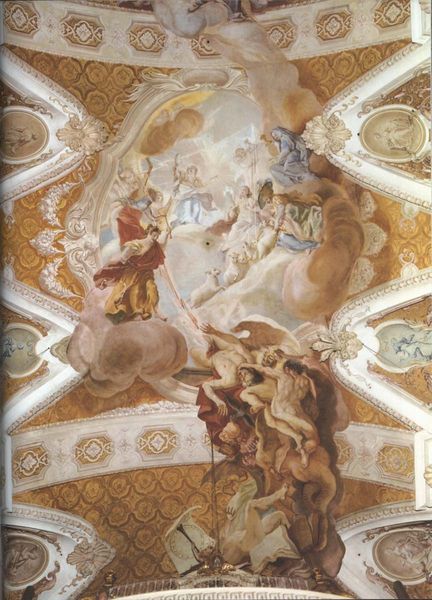
Titel: Deckenfresken aus Sankt Mariä Geburt und Sankt Korbinian in Freising
Künstler: Cosmas Damian Asam
Standort: Freising, Dom Mariä Geburt und St. Korbinian (EU - D - Bayern)
Schlagwörter: blau, gemälde, himmel, nackt, weiß, wolken, menschen, männer, gebäude, rot, wolke, ornament, barock, kirche, gold, decke, engel, stuck, lamm, offen, zwickel, ornamental, sturz, deckenfresken, deckengemälde, fresko, illusion, himmelfahrt, tonnengewölbe, deckenfresko, trompe, trompe l'ouille